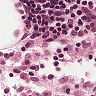
Metastatic tissue present: no